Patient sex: F
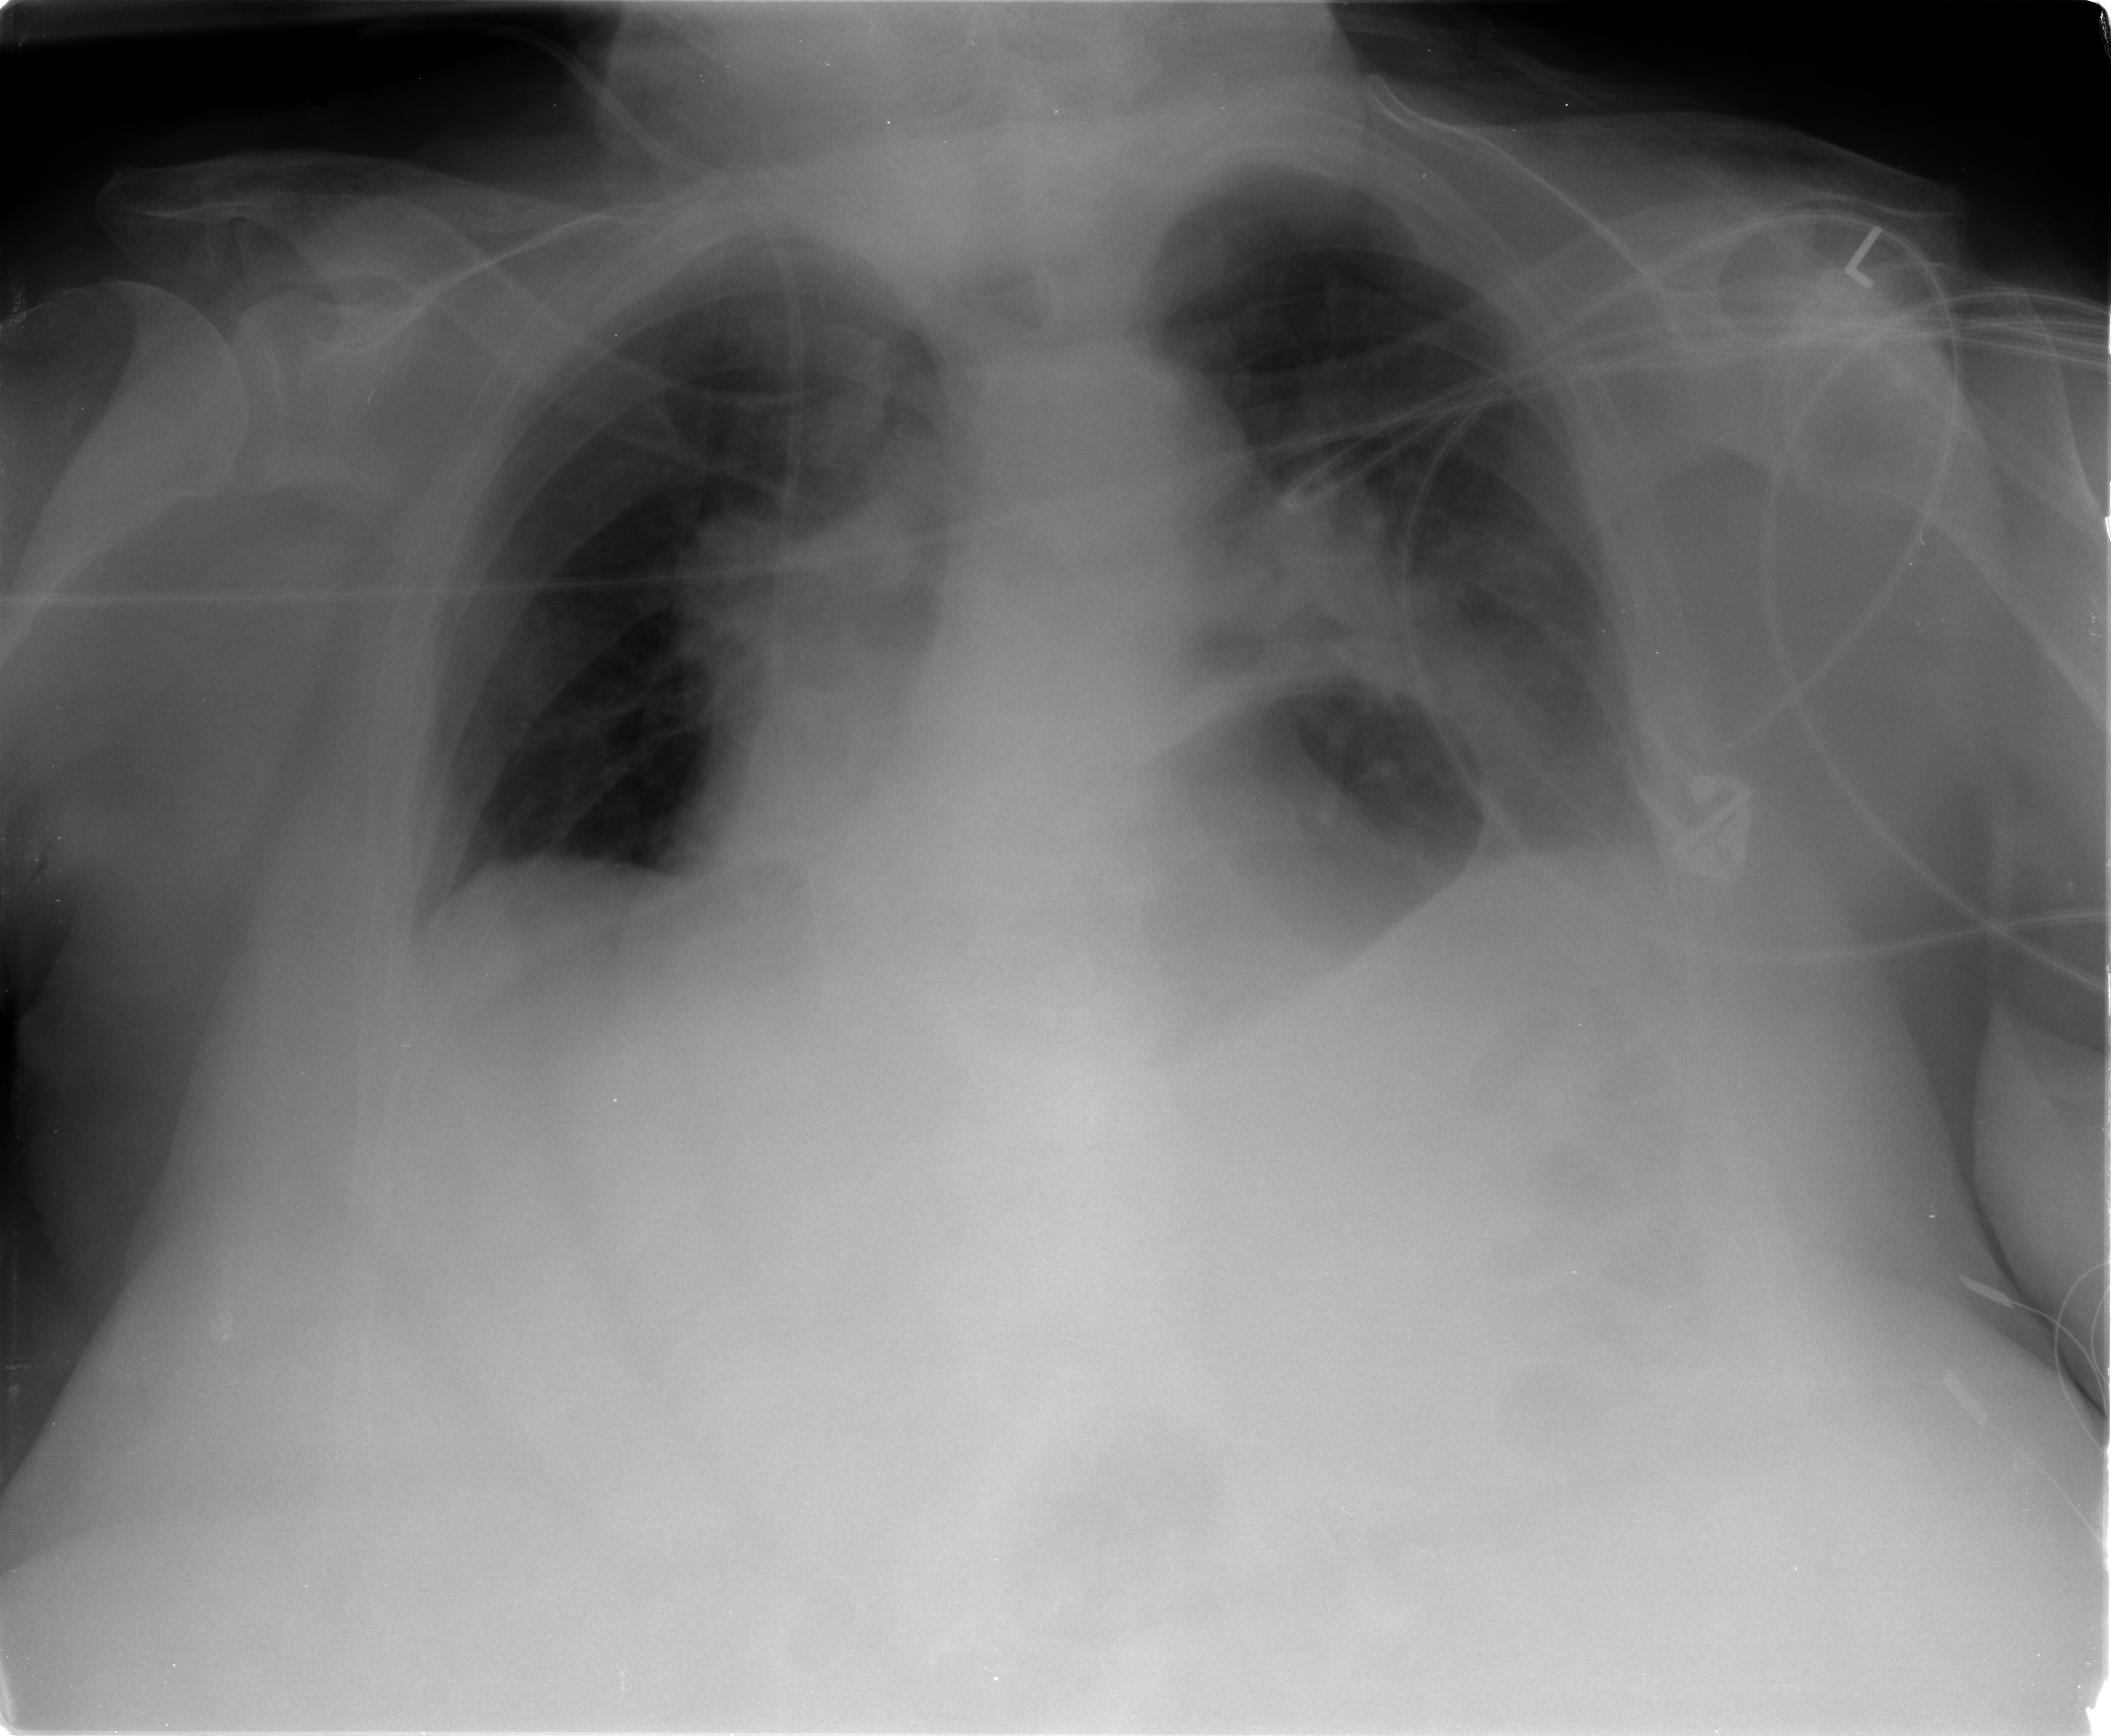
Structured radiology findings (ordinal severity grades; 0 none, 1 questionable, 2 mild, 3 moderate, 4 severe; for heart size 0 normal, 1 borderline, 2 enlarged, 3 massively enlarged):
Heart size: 2
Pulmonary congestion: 2
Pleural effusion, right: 0
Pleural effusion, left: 2
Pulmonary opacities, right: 0
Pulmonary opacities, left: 1
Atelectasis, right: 0
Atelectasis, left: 0